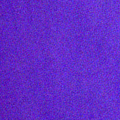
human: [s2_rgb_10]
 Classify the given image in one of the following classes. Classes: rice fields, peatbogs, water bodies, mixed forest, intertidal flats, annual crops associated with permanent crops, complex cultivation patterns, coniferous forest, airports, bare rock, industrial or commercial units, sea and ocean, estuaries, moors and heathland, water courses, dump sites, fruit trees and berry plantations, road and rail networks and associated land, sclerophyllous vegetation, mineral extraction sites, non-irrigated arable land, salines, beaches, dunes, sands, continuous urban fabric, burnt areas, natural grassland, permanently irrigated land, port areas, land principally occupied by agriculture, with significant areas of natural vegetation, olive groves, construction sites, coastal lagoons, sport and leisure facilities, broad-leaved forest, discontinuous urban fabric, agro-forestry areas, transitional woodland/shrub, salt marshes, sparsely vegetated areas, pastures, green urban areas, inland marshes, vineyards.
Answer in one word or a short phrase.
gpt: water bodies